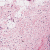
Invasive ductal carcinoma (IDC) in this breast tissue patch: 1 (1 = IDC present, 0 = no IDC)